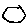
Label: hexagon